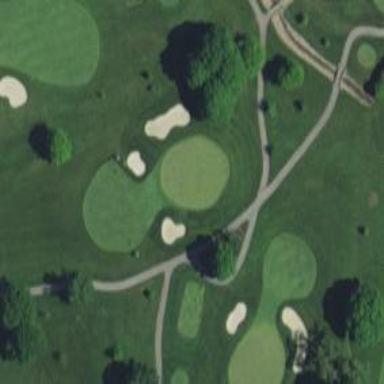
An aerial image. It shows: Path used for both walking and golf.